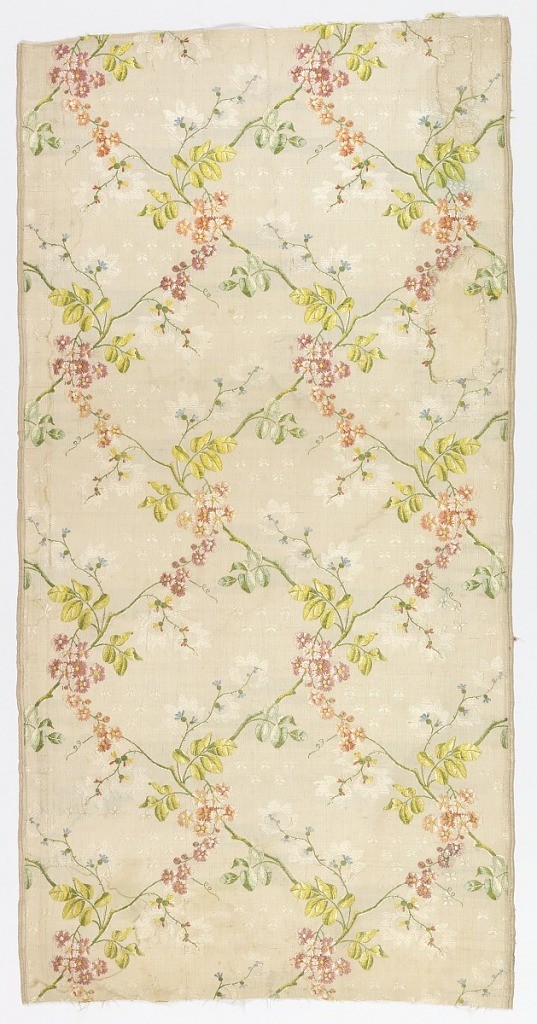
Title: Textile
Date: ca. 1740
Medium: silk Technique: woven with continuous and discontinuous supplementary weft patterning (brocaded)
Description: Silk brocade with a loose lattice framework formed of naturalistic flowers and leaves, in pale greens, pinks and oranges on an off-white ground.